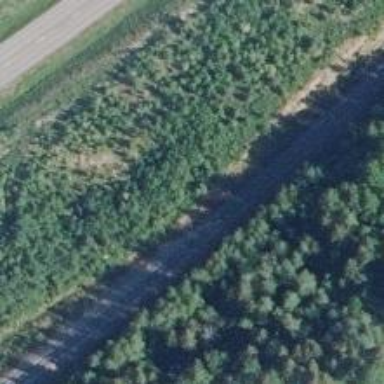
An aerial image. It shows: Rail track of class B1.